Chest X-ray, PA view. Patient: 72 years old, sex F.
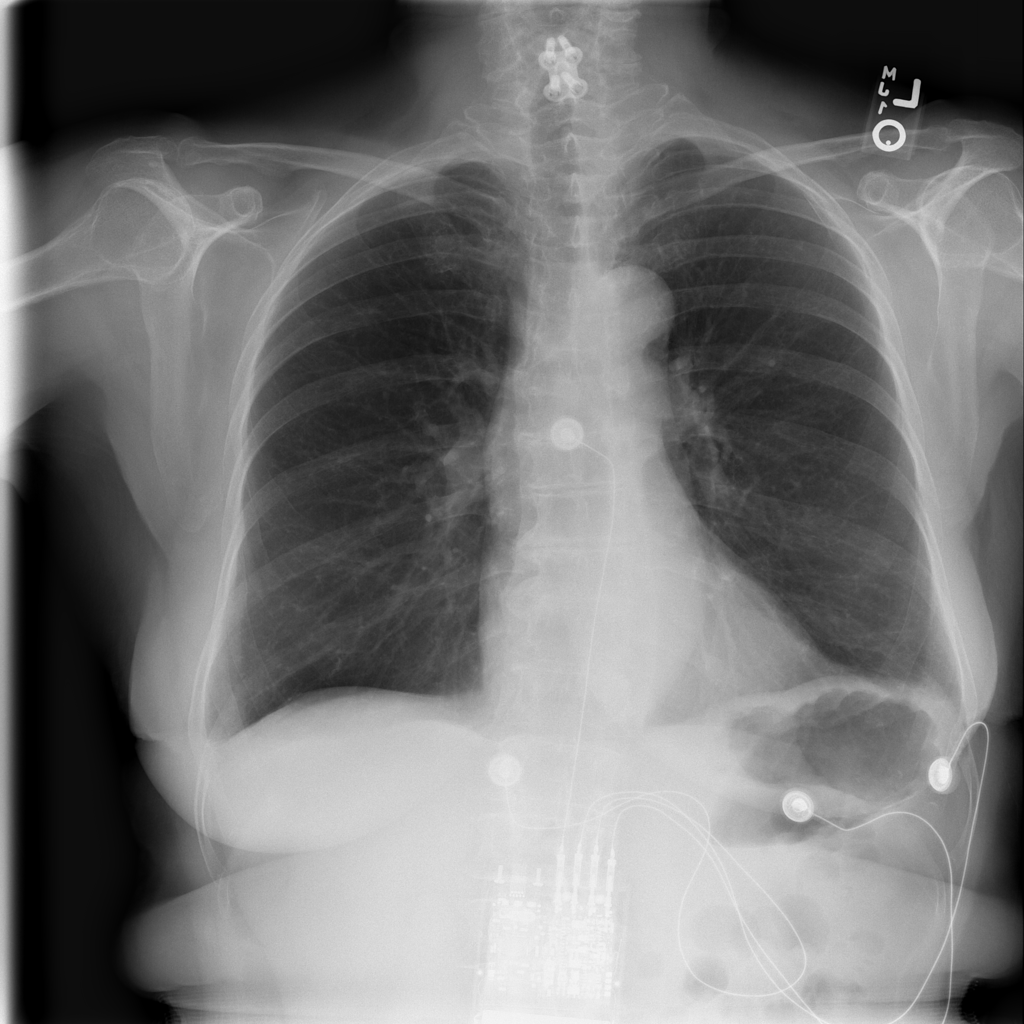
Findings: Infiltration